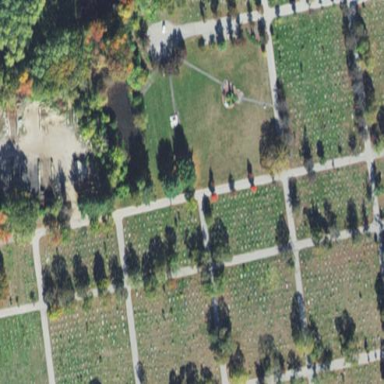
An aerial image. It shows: Cemetery with historical significance.